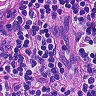
Metastatic tissue present: no